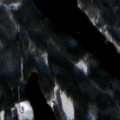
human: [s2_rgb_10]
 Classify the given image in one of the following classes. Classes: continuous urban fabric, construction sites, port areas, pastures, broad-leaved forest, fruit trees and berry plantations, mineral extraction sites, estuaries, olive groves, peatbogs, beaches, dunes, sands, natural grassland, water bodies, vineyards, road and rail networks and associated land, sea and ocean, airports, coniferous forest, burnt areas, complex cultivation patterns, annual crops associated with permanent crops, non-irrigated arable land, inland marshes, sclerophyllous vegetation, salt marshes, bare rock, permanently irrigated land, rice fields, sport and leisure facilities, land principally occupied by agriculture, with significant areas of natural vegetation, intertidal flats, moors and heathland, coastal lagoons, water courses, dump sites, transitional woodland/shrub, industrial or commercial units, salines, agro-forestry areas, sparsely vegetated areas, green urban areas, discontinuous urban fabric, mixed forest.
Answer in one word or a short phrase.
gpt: coniferous forest, mixed forest, transitional woodland/shrub, water bodies